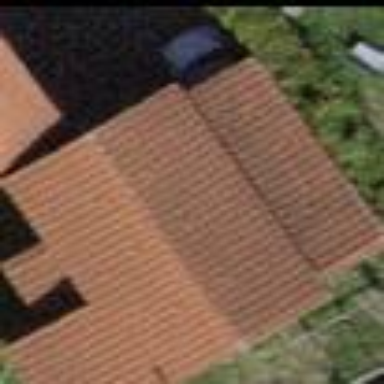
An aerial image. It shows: Garage building.